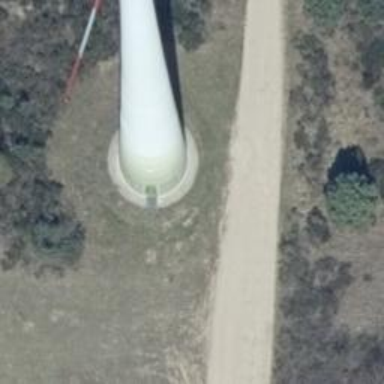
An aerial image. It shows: Wind generator is in the picture.